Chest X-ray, AP view. Patient: 11 years old, sex F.
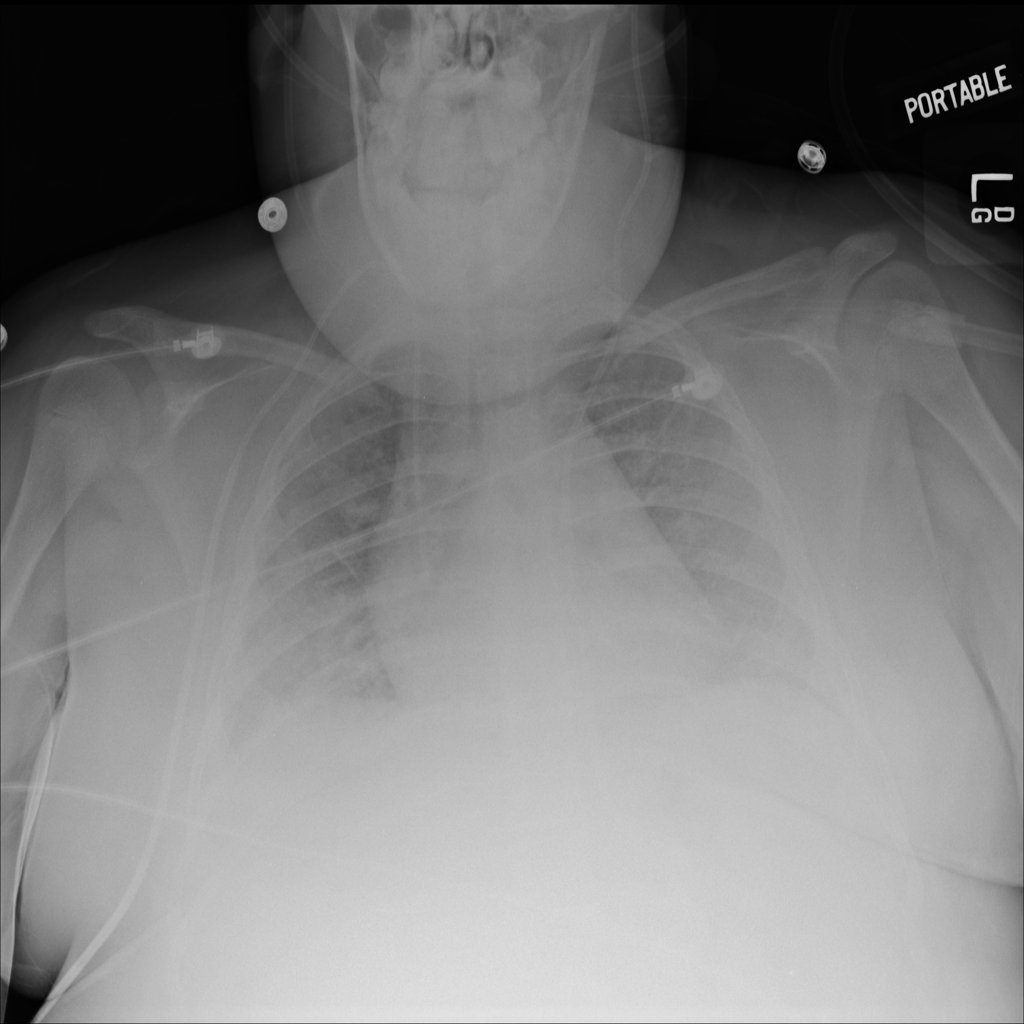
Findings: No Finding